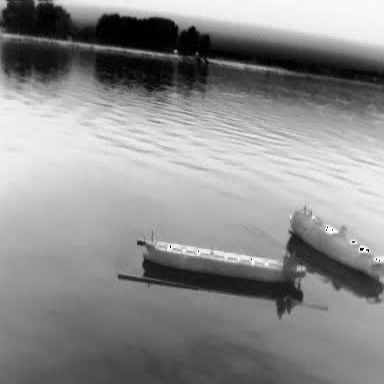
There is a liner in the infrared image.